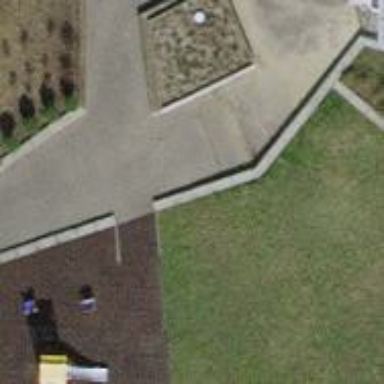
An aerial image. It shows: Playground area for leisure land.